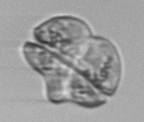
Label: Karenia